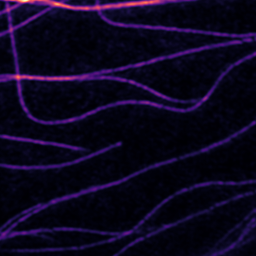
Label: Super-resolution Microtubules image